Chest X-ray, AP view. Patient: 49 years old, sex M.
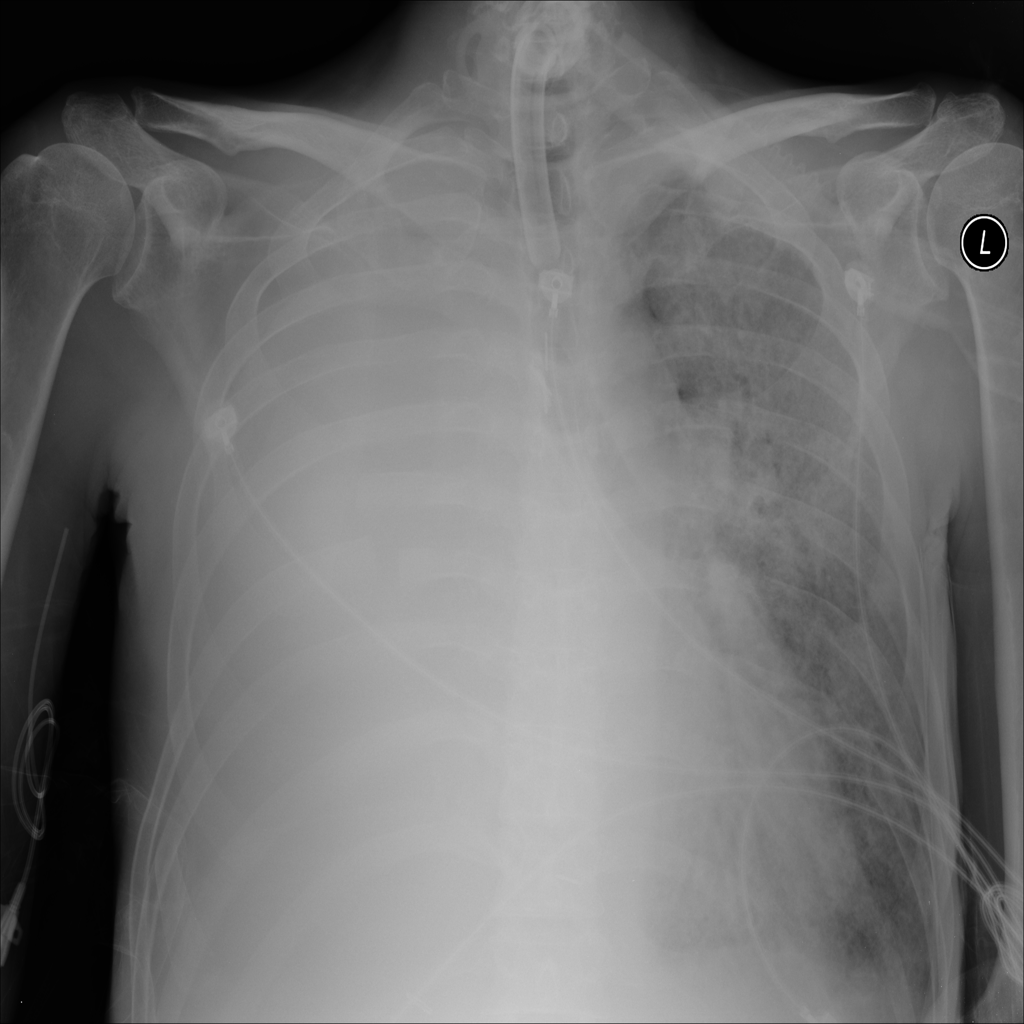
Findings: Infiltration